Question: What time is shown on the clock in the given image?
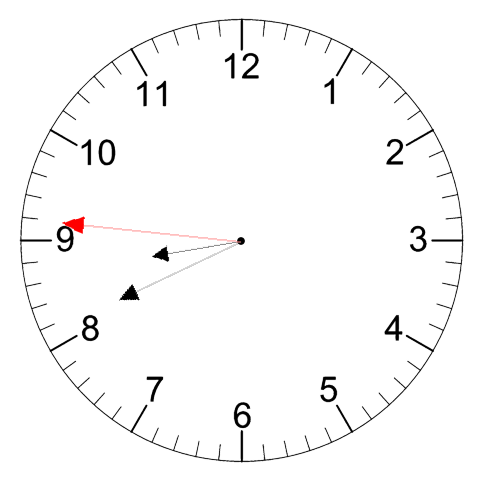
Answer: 08:40:46